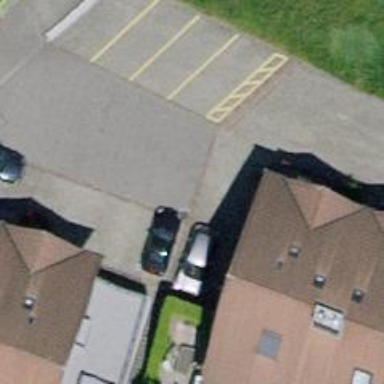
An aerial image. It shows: Residential road surfaced with paving stones.